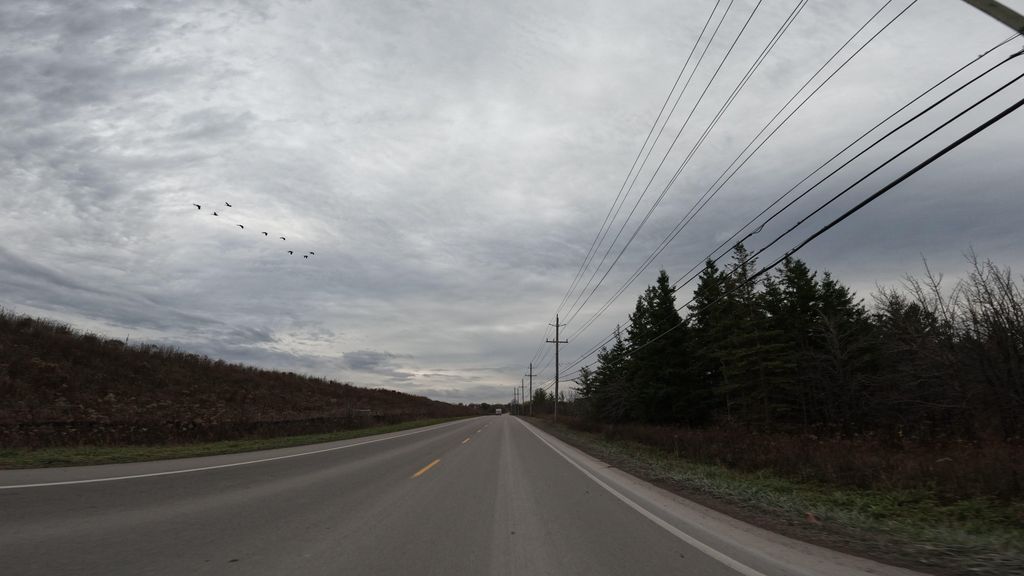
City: hamilton